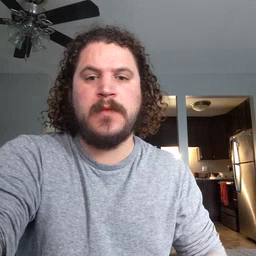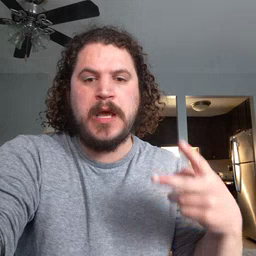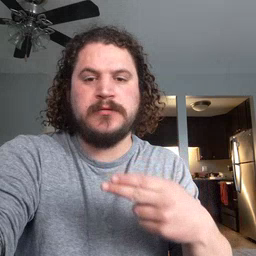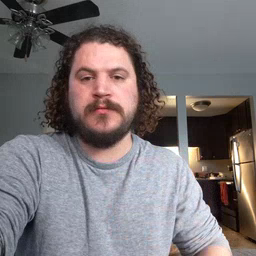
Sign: cut